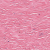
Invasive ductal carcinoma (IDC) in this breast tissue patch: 0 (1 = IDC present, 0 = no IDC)